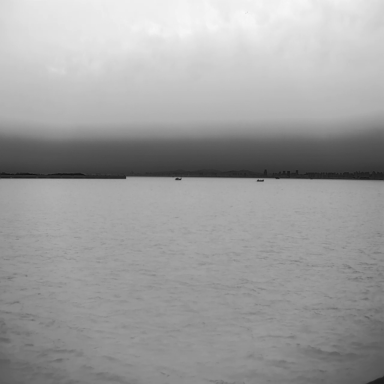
There are three bulk_carriers in the infrared image.